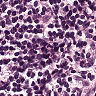
Metastatic tissue present: no